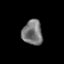
Tissue: skin
Cell type: Epithelial cells
Senescence score: 0.231
Nuclear area (px): 491
Mean DAPI intensity: 118.807